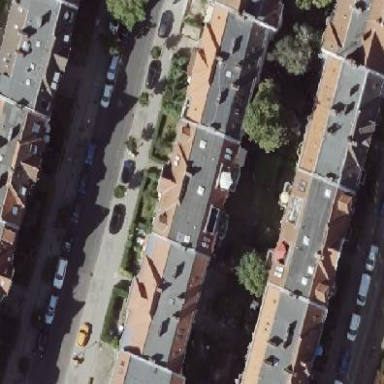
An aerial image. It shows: Residential area.